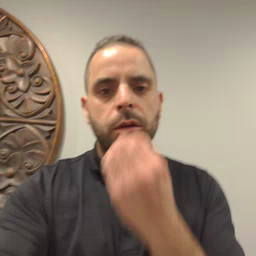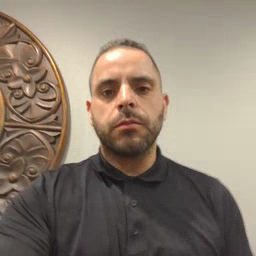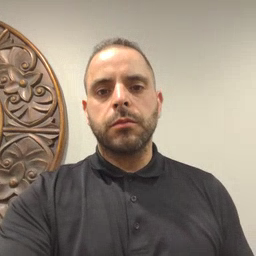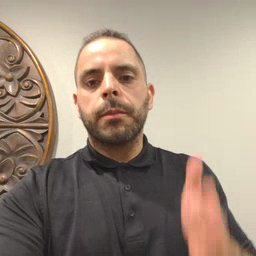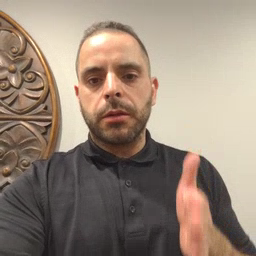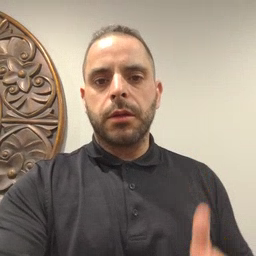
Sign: beside